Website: crate-barrel
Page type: cross-sells
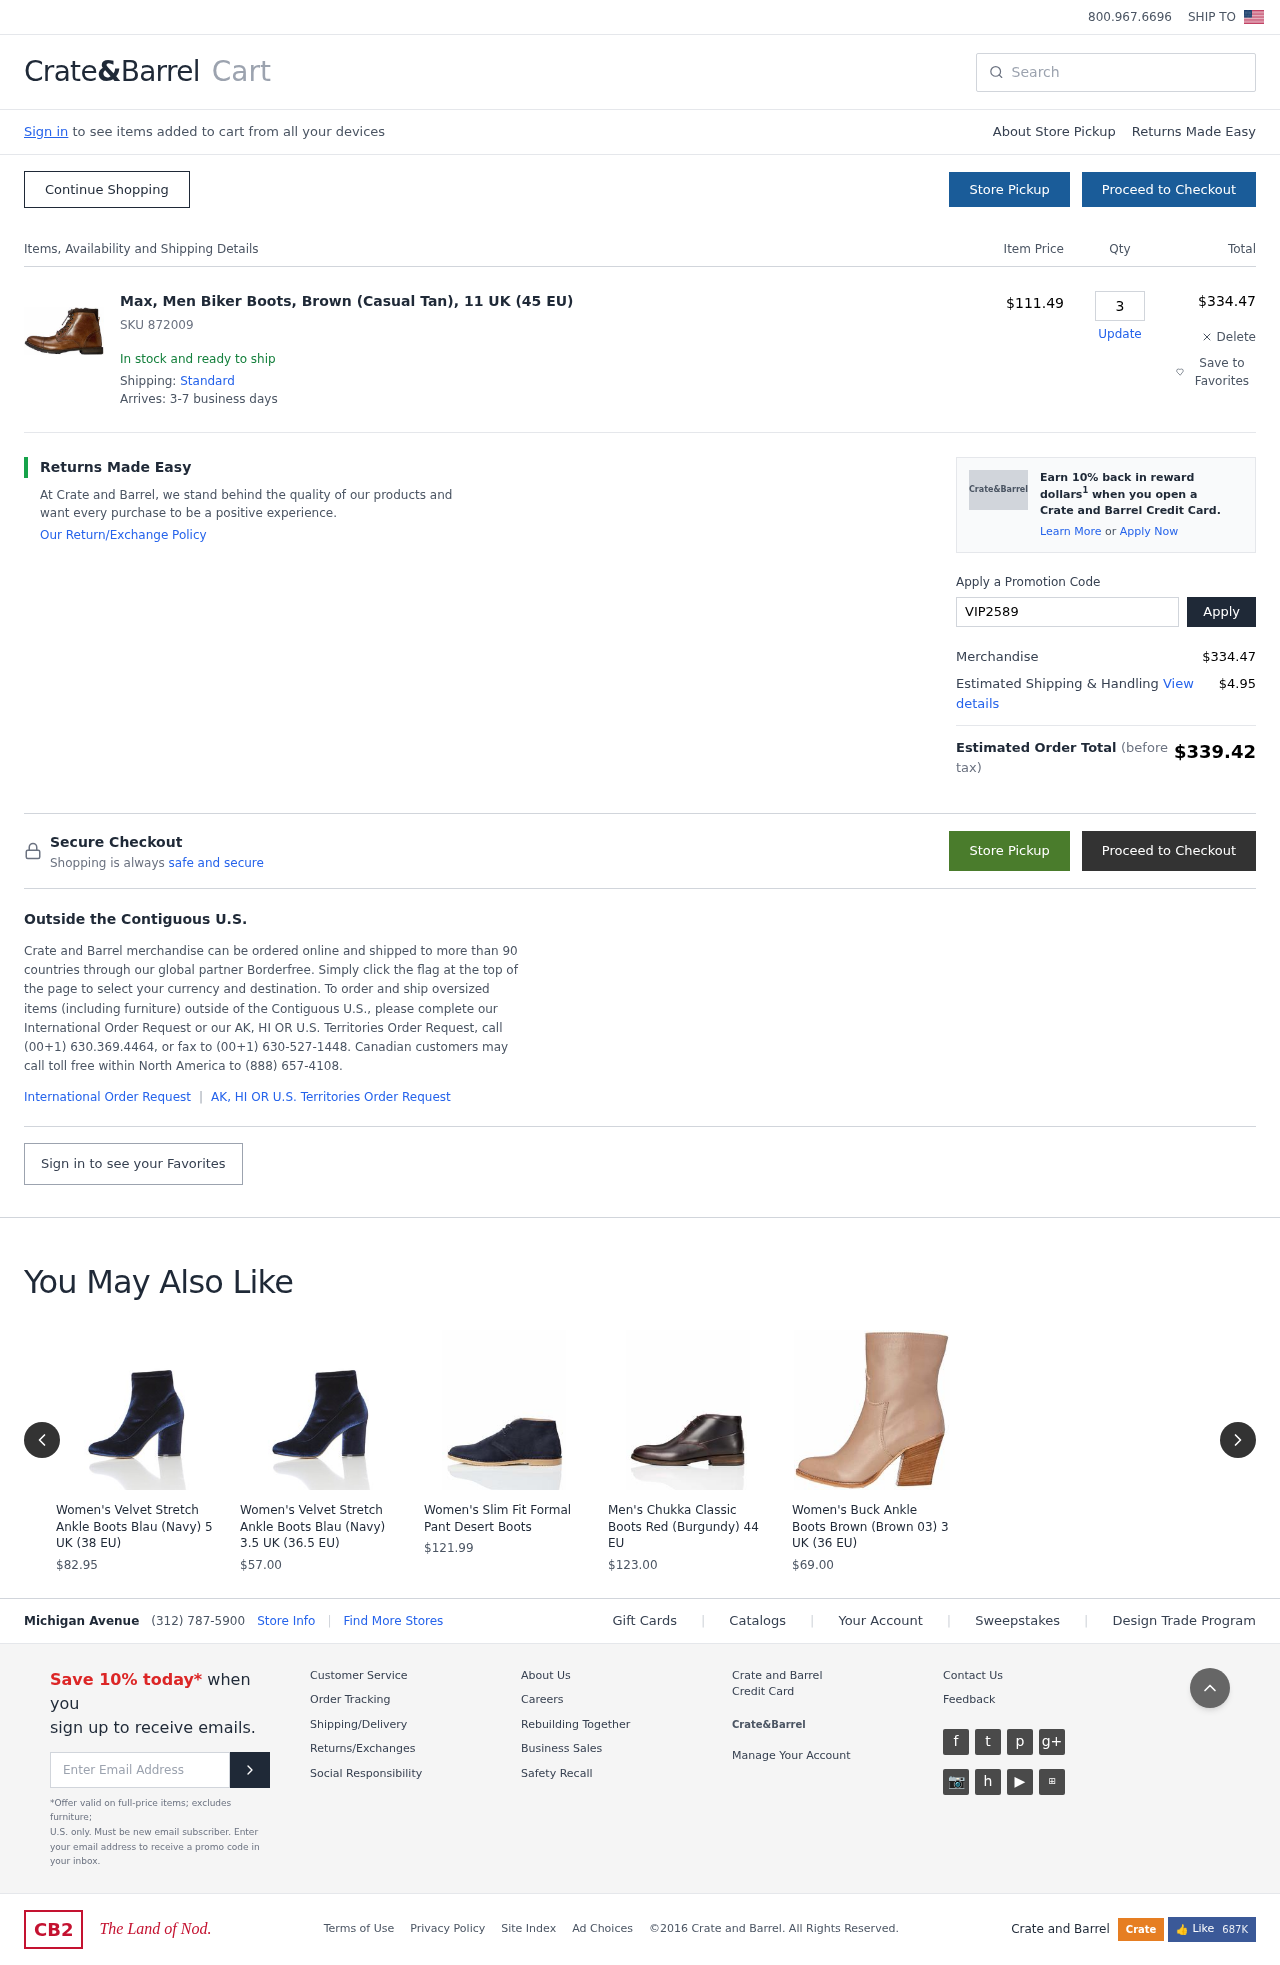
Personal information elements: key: PII_PROMO_CODE
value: VIP2589
Product elements: key: PRODUCT1_NAME
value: Max, Men Biker Boots, Brown (Casual Tan), 11 UK (45 EU)
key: PRODUCT1_PRICE
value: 111.49
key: PRODUCT1_QUANTITY
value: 3
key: PRODUCT2_NAME
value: Women's Velvet Stretch Ankle Boots Blau (Navy) 5 UK (38 EU)
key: PRODUCT2_PRICE
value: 82.95
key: PRODUCT3_NAME
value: Women's Velvet Stretch Ankle Boots Blau (Navy) 3.5 UK (36.5 EU)
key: PRODUCT3_PRICE
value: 57
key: PRODUCT4_NAME
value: Women's Slim Fit Formal Pant Desert Boots
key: PRODUCT4_PRICE
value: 121.99
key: PRODUCT5_NAME
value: Men's Chukka Classic Boots Red (Burgundy) 44 EU
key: PRODUCT5_PRICE
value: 123
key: PRODUCT6_NAME
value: Women's Buck Ankle Boots Brown (Brown 03) 3 UK (36 EU)
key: PRODUCT6_PRICE
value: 69
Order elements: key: ORDER_SKU
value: SKU 872009
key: ORDER_ITEM_TOTAL
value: $334.47
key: ORDER_SUBTOTAL
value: $334.47
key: ORDER_SHIPPING_COST
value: $4.95
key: ORDER_TOTAL
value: $339.42
Search elements: key: HEADER_SEARCH
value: Search